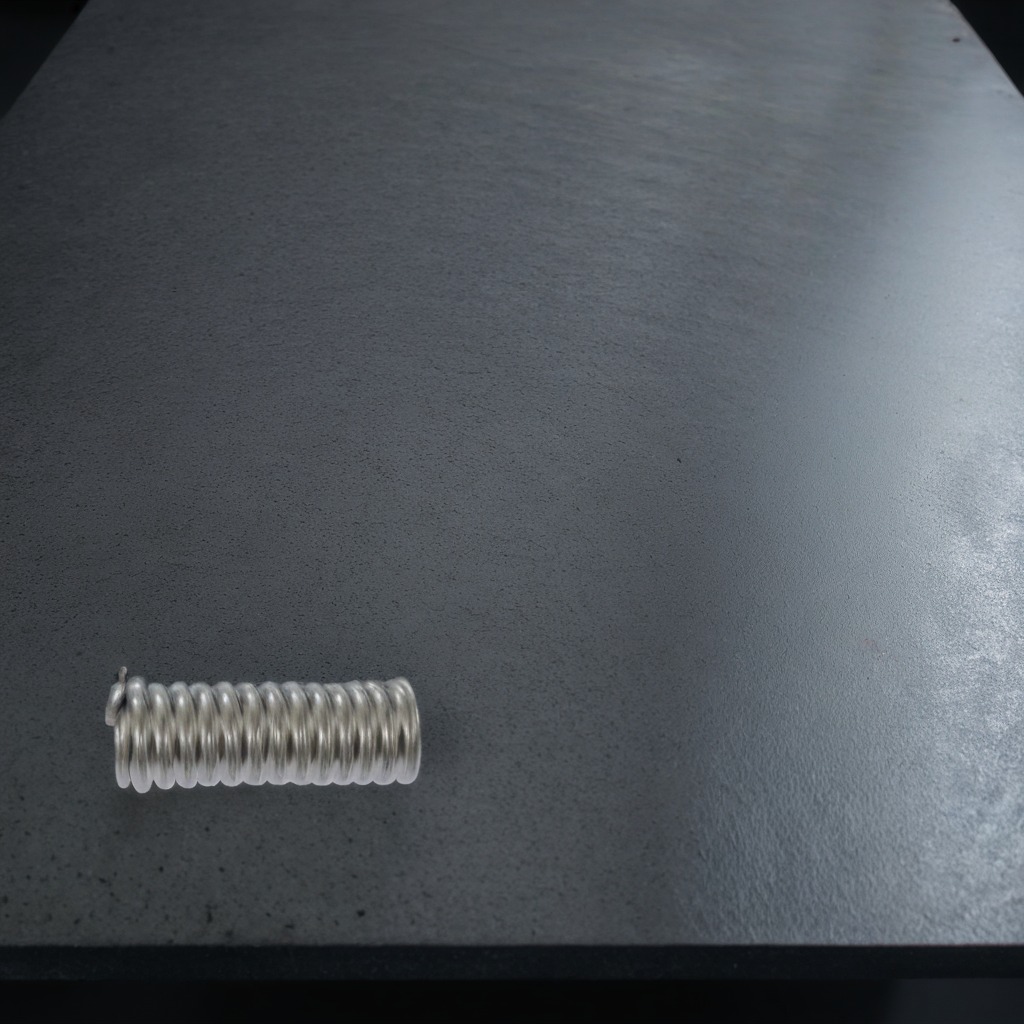
A coiled metal spring is lying on a clean granite table inside a workshop at night.